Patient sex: M
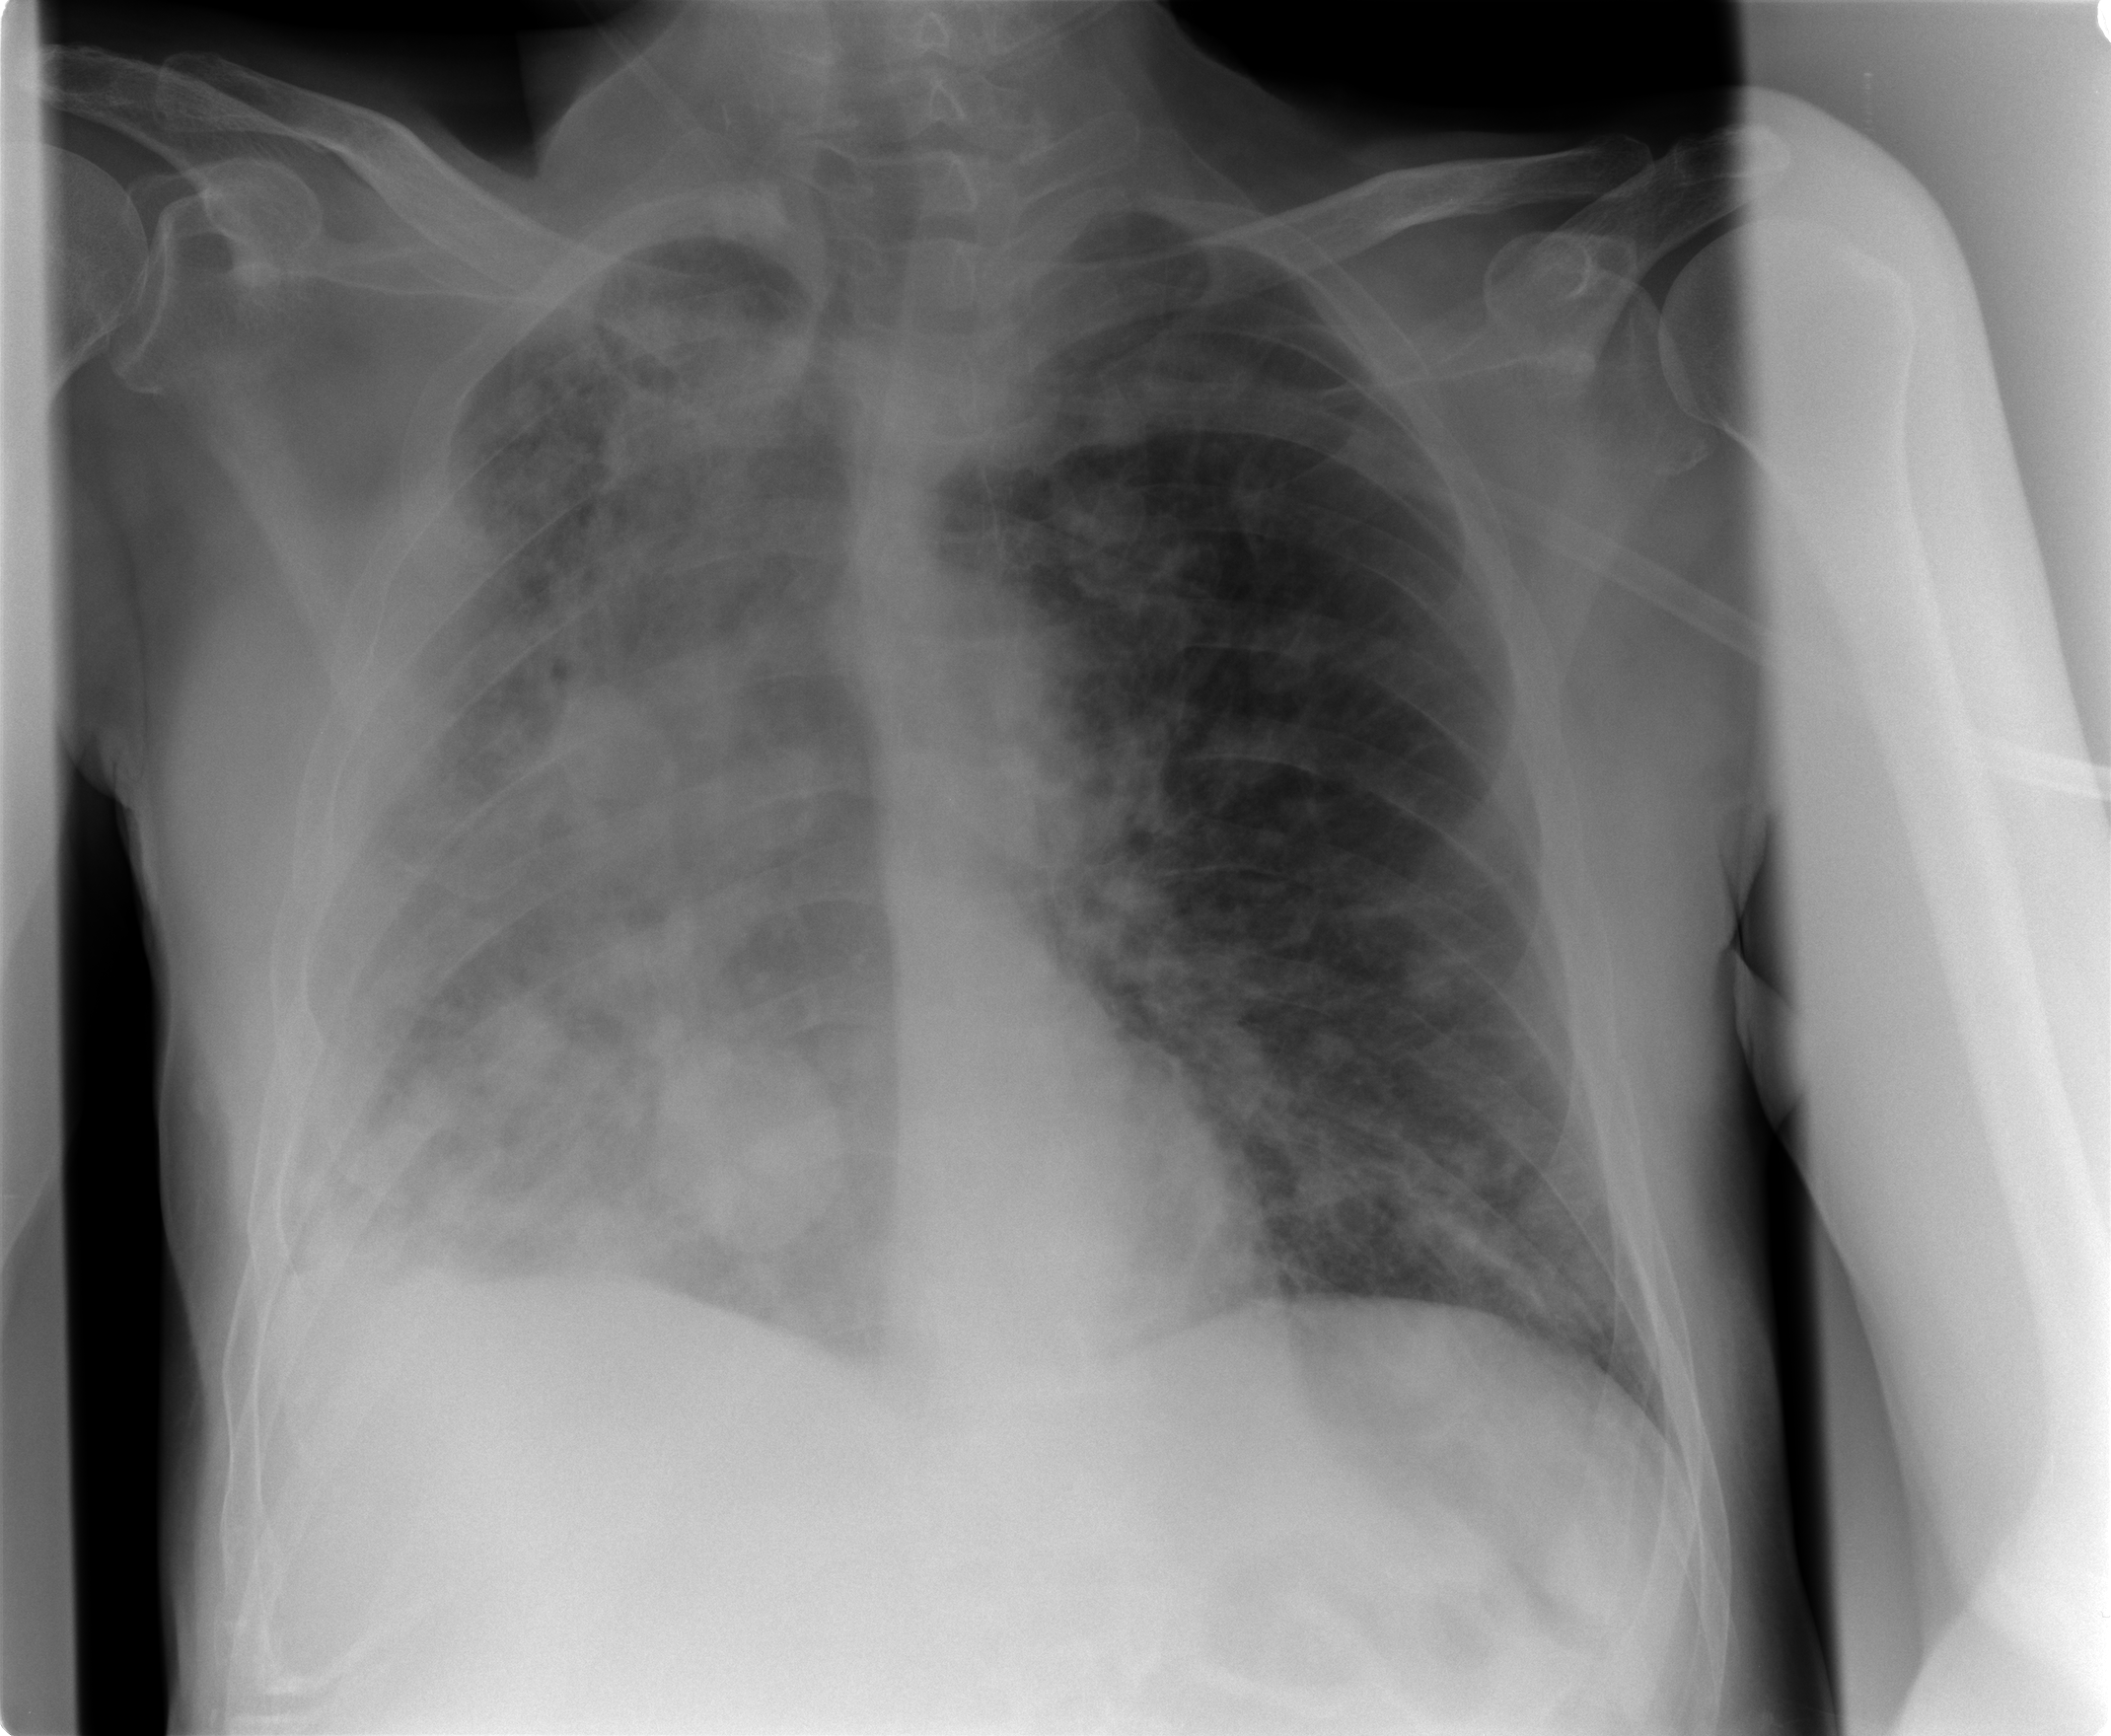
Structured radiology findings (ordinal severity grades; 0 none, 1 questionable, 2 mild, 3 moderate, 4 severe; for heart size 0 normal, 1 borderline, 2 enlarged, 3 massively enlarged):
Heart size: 0
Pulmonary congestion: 1
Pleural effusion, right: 1
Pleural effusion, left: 0
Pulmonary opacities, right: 4
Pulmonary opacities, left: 0
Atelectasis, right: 4
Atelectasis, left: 0